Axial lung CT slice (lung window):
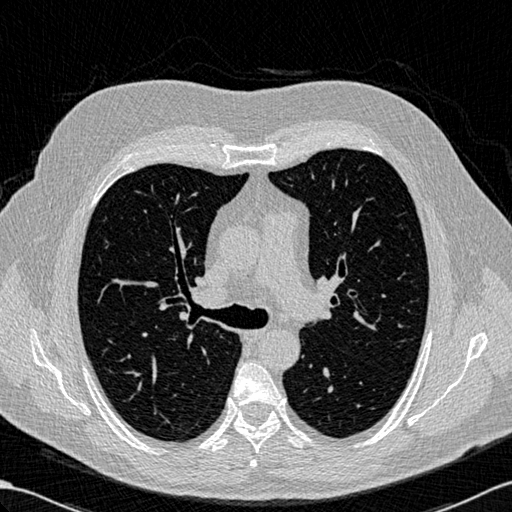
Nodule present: no